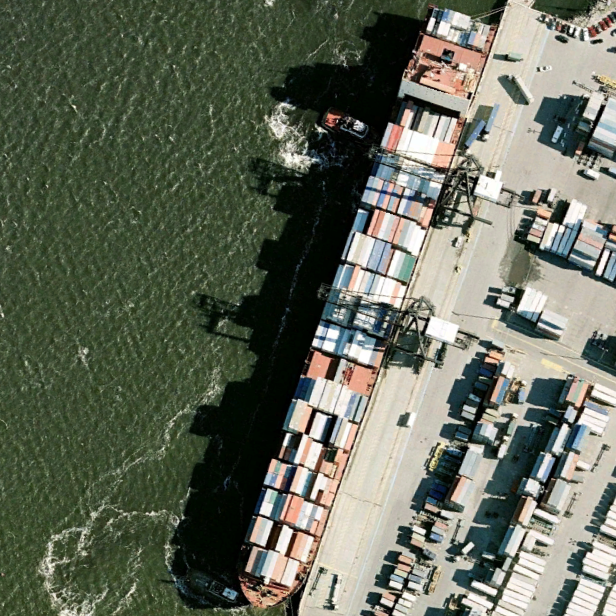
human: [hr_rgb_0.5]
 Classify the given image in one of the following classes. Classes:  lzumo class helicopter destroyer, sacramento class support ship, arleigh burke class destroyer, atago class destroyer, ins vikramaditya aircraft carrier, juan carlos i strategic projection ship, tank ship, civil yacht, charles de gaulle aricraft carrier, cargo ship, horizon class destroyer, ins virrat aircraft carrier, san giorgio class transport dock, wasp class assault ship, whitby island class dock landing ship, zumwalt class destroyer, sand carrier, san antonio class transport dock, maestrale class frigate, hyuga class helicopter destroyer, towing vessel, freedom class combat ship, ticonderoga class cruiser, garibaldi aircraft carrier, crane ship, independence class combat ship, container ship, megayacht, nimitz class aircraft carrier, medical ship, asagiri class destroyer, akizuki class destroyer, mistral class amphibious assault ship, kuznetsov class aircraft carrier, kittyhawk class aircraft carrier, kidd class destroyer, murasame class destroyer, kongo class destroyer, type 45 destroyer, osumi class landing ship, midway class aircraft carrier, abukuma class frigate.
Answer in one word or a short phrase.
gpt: Container ship